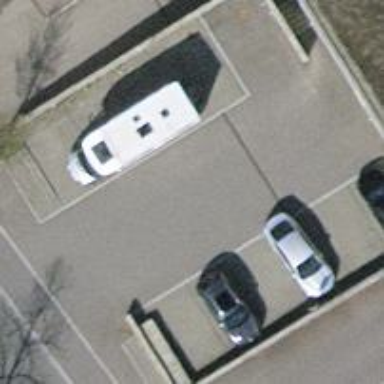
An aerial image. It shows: Paved parking area.